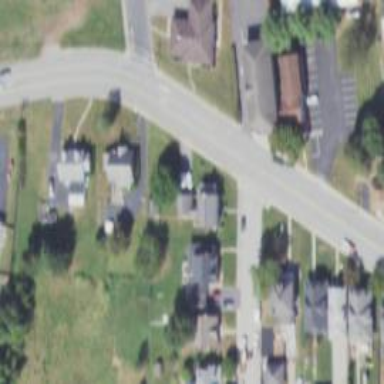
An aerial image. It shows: Residential road with asphalt surface. Sidewalk is present on the left side.